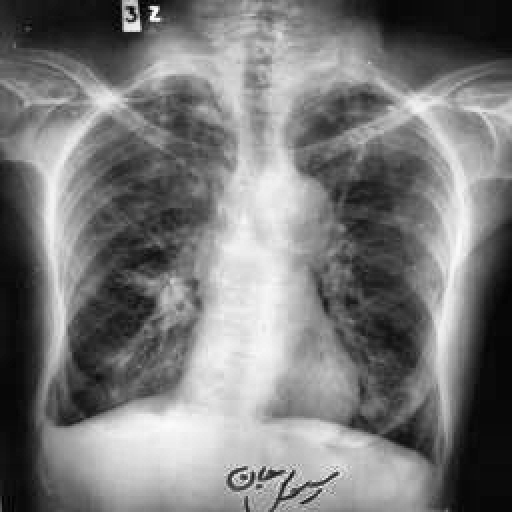
Finding: TUBERCULOSIS